The image is the raw time-domain waveform of a rolling-element bearing's vibration signal. What is the most likely bearing condition (normal, inner_race, outer_race, ball)?
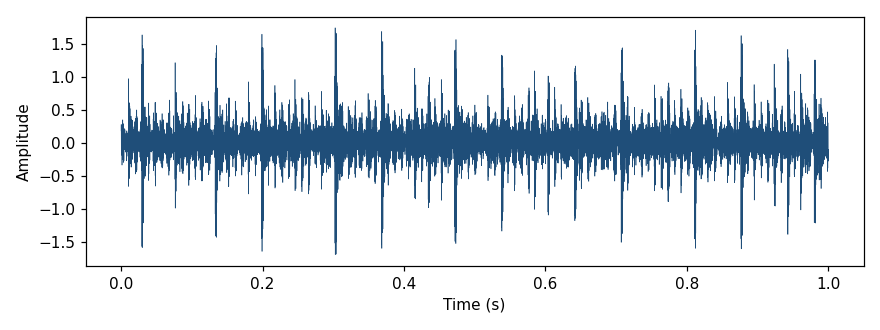
Answer: outer_race